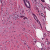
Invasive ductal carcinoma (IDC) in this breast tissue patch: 0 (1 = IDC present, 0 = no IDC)